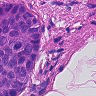
Metastatic tissue present: yes